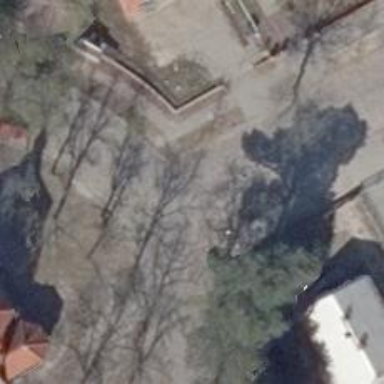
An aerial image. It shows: Sidewalk.